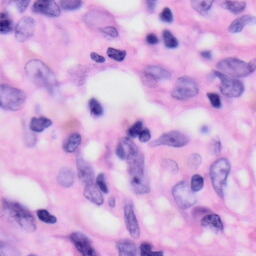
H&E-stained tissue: Skin